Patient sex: F
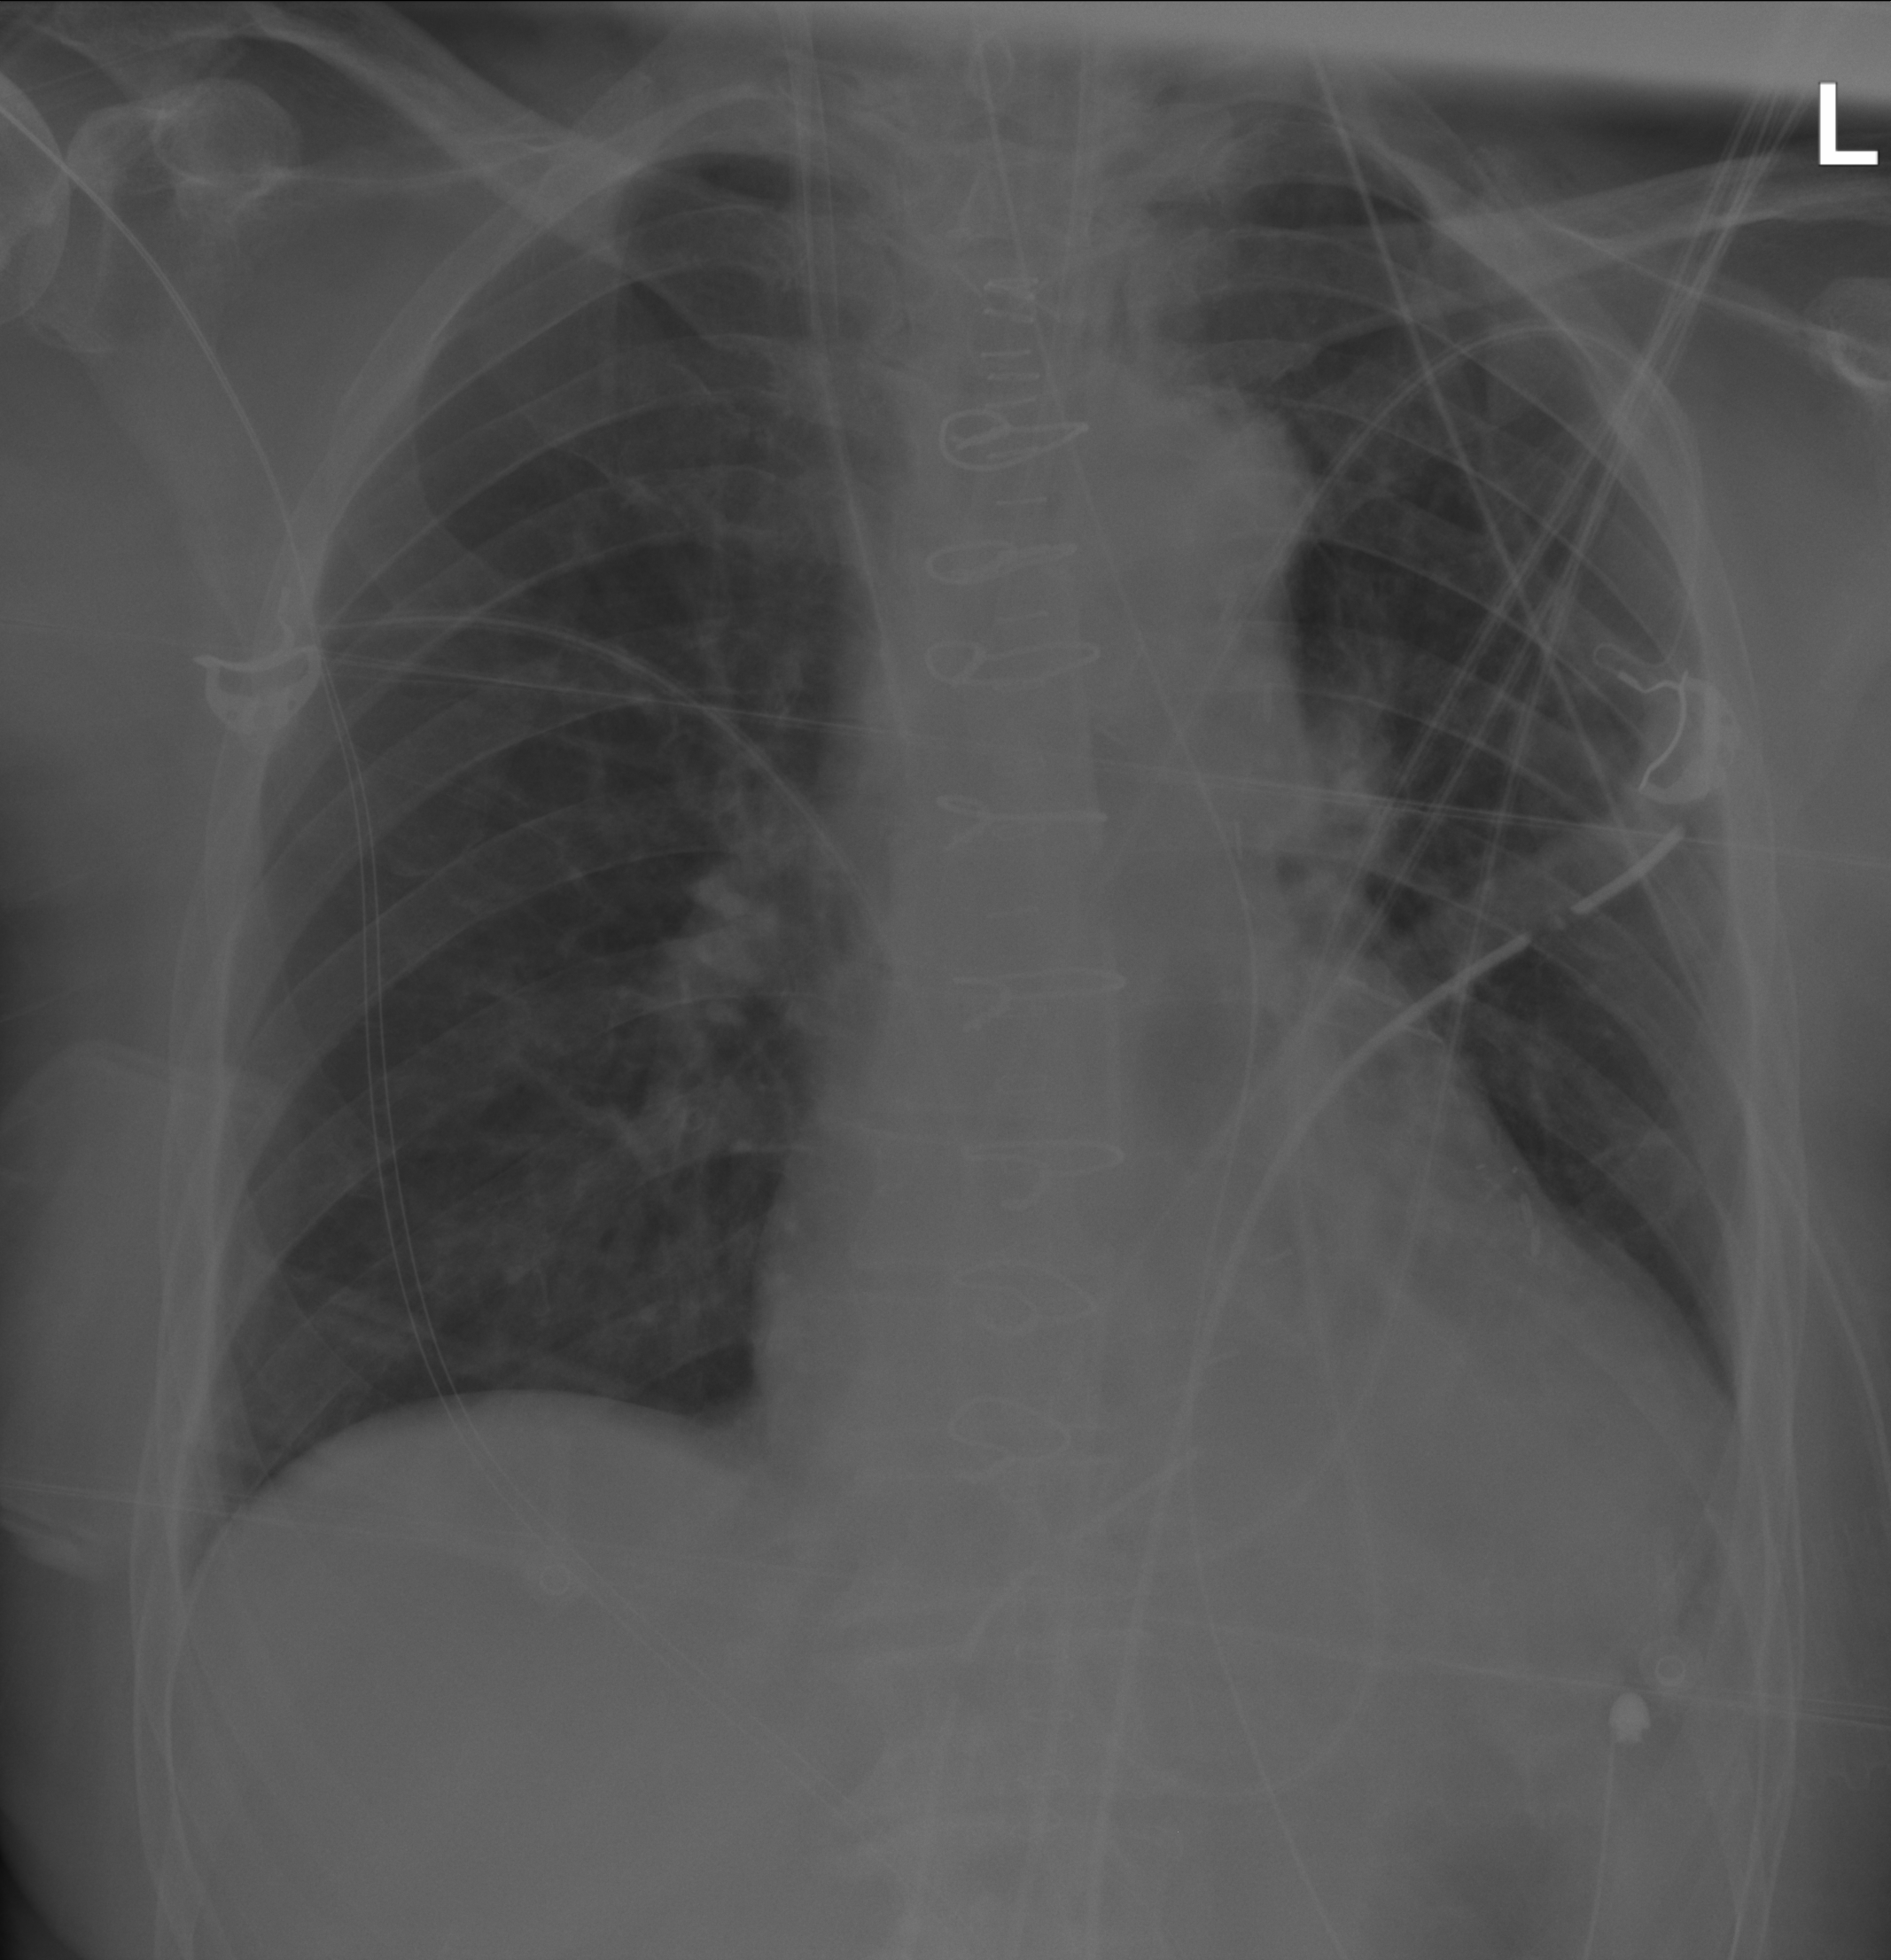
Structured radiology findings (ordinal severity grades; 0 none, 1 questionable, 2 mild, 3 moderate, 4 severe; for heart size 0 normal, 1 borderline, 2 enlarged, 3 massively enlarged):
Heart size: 2
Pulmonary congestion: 0
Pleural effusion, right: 0
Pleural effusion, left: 1
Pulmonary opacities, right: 0
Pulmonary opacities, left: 0
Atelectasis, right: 0
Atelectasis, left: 2